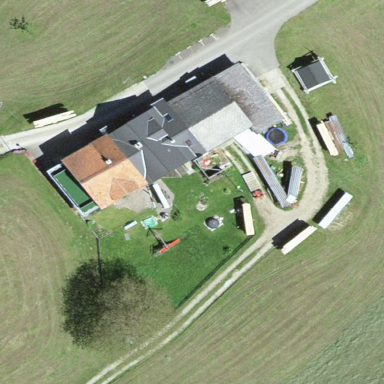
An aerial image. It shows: Farmyard area.